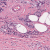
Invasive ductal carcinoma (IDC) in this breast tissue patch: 0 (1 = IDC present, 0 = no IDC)